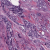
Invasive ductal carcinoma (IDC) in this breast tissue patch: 1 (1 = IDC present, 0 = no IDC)